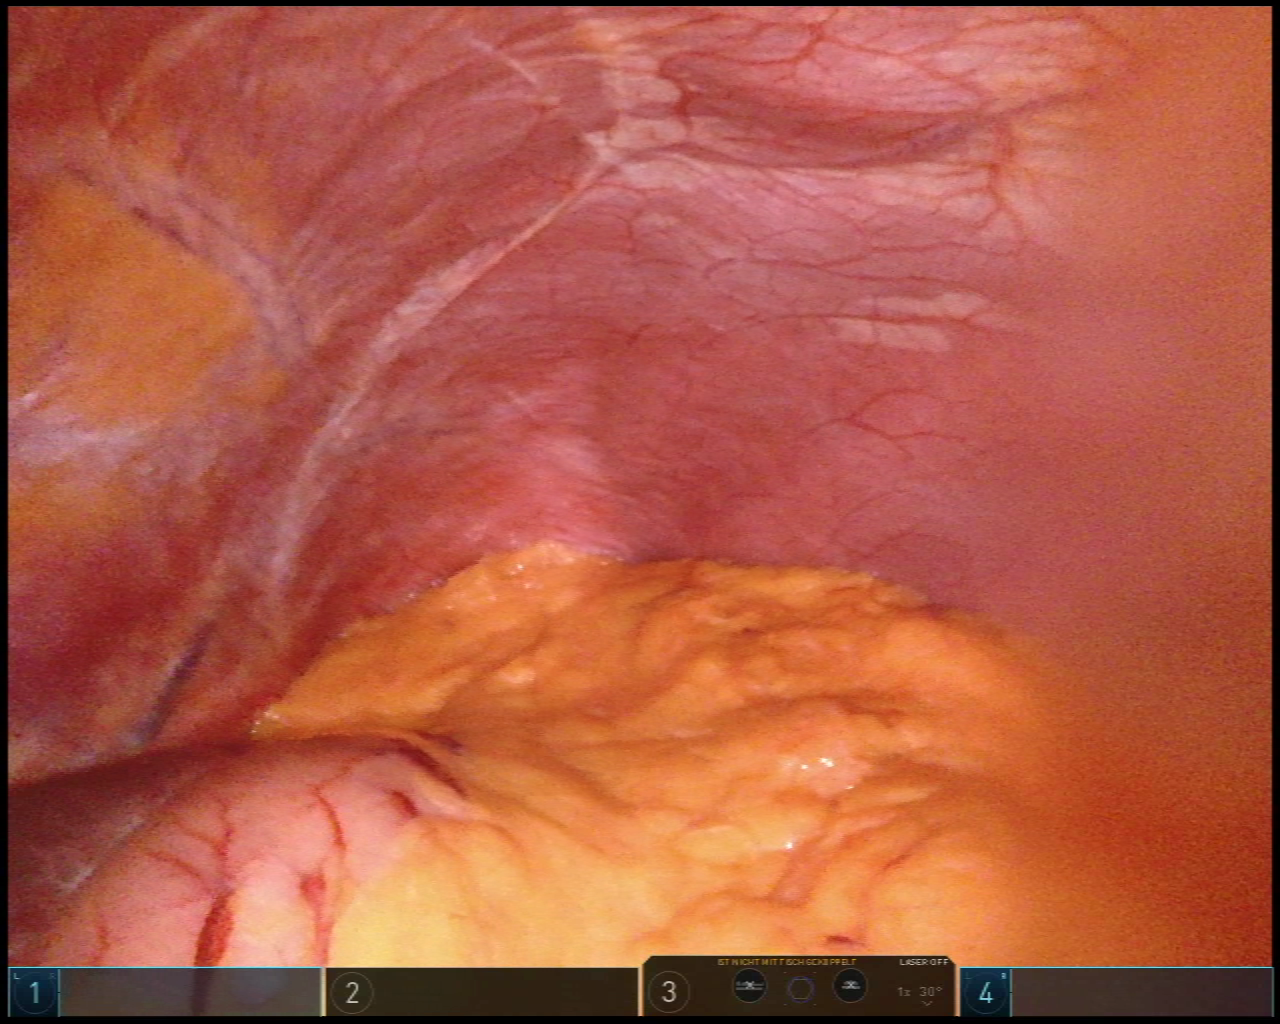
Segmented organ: liver
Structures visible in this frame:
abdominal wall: yes
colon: no
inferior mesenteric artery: no
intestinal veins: no
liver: yes
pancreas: no
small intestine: no
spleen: no
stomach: yes
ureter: no
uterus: no
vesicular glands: no